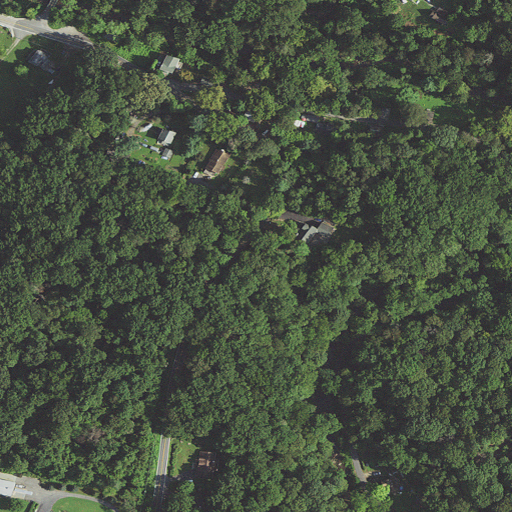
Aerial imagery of valley in Maryland named Sleepy Hollow containing deciduous forest, open development, mixed forest, shrub, low intensity development, grassland, high intensity development, pasture, medium intensity development, and open water